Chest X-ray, PA view. Patient: 67 years old, sex F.
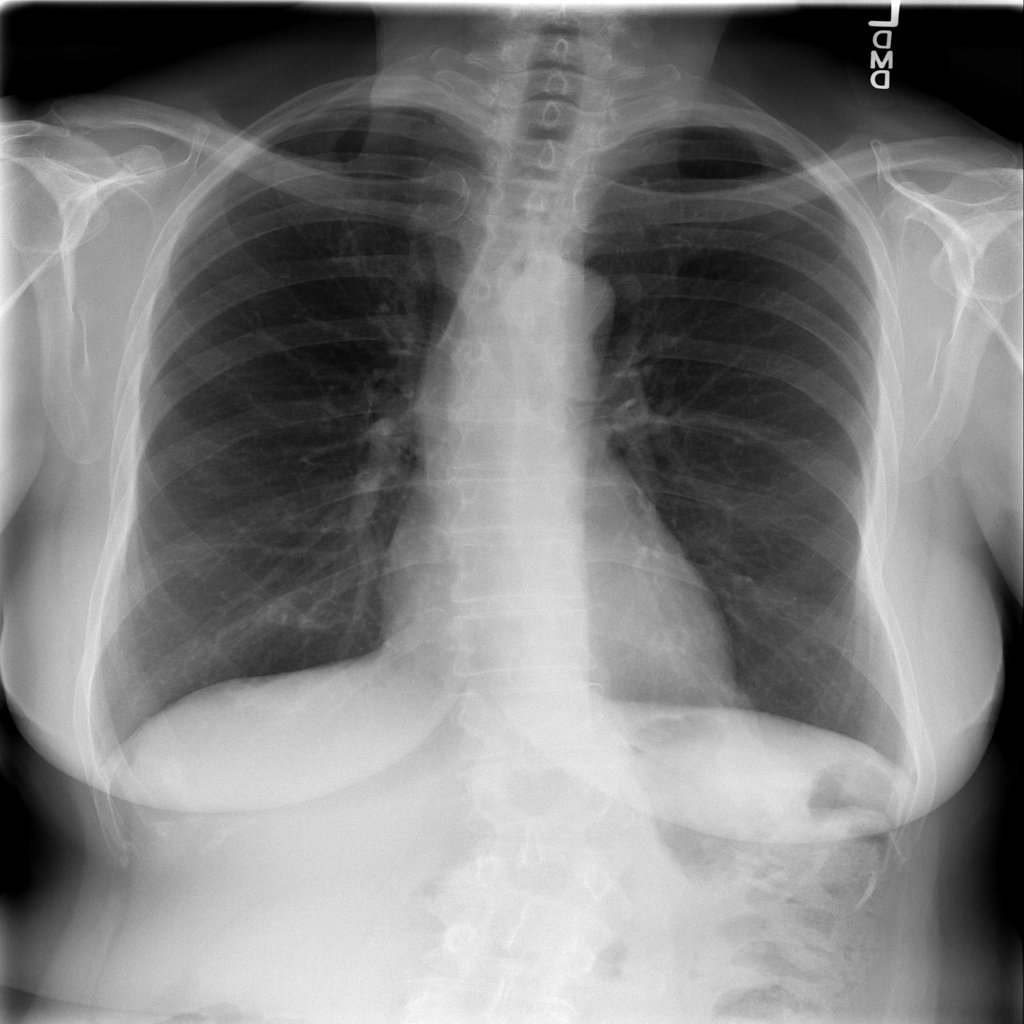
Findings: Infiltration